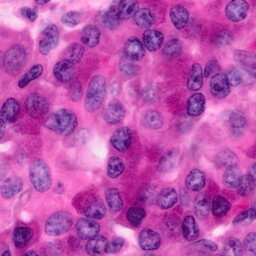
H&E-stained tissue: Pancreatic